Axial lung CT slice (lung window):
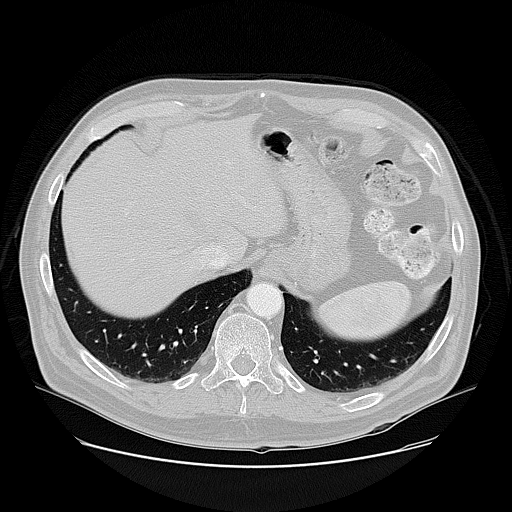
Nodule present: no